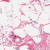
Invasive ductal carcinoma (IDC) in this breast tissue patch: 0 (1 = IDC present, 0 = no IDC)